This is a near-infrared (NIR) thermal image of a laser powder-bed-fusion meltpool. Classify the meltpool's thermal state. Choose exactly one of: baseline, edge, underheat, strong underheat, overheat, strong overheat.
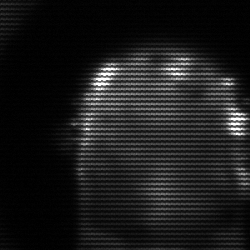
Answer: baseline